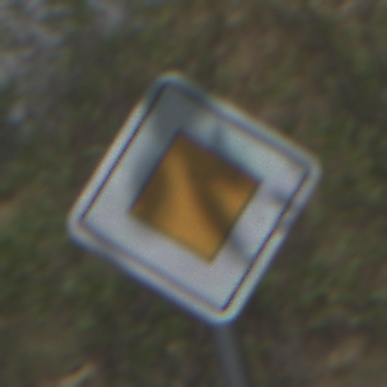
Verkehrszeichen: Vorfahrtsstrasse
Umgebung: Outdoor, Nature
Tageszeit: Midday
Wetter: PartlyCloudy
Licht: Natural
Jahreszeit: Autumn
Kontrast: HighContrast